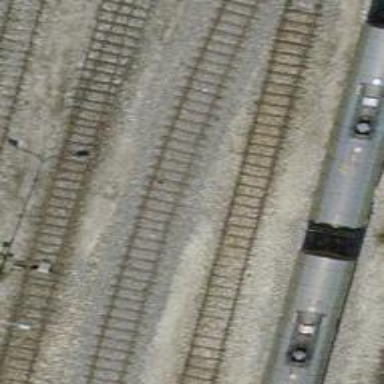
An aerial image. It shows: Single track railway siding.